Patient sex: F
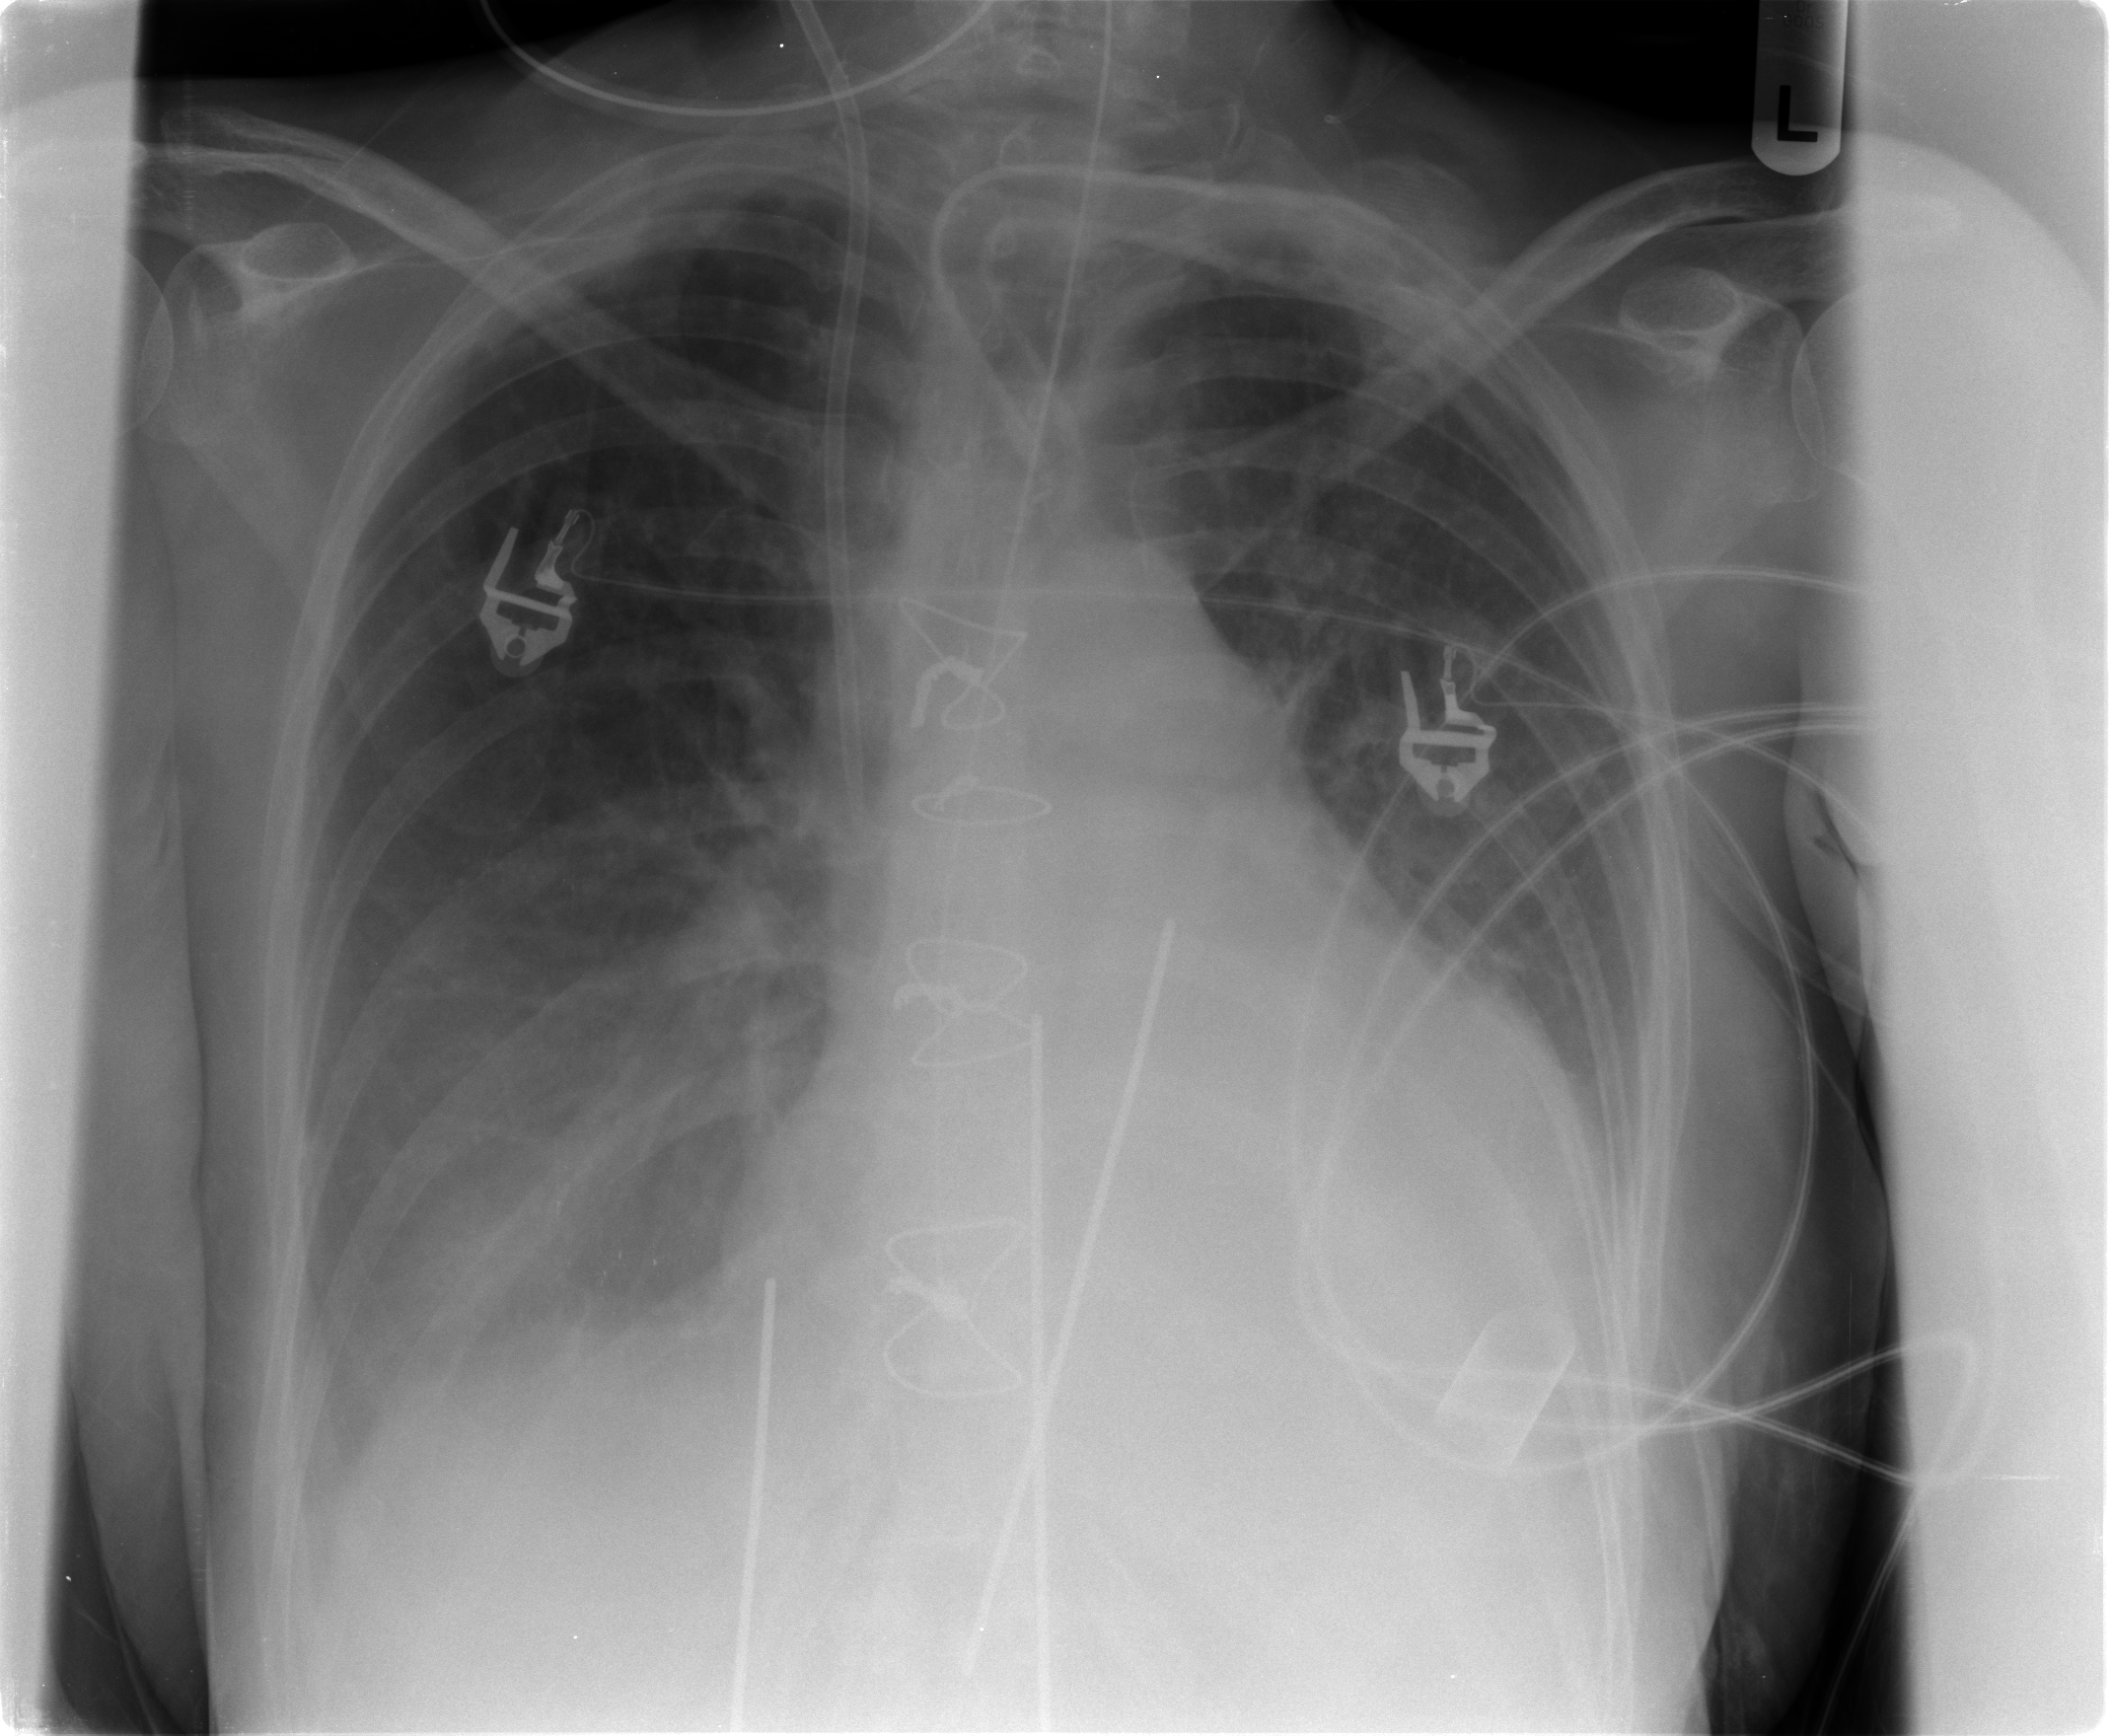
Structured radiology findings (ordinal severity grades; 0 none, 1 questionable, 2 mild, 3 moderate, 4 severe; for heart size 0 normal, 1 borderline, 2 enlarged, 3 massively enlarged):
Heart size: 2
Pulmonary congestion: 1
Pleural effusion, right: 2
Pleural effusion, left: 0
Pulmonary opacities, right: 1
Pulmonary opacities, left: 0
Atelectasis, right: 2
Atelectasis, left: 1